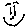
Label: smiley face